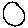
Label: circle